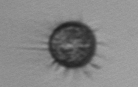
Label: Ciliophora